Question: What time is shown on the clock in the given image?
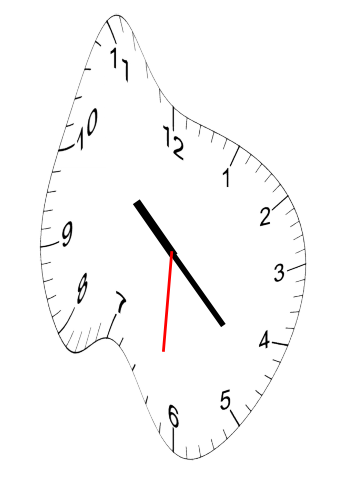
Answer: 10:22:31